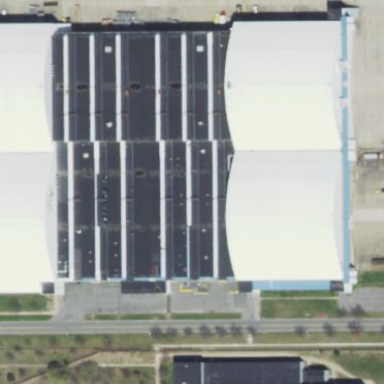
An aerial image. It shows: Building designed as airport hangar.